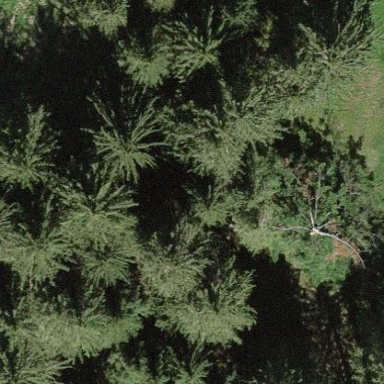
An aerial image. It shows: Forest area dominated by needle-leaved trees.